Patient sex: M
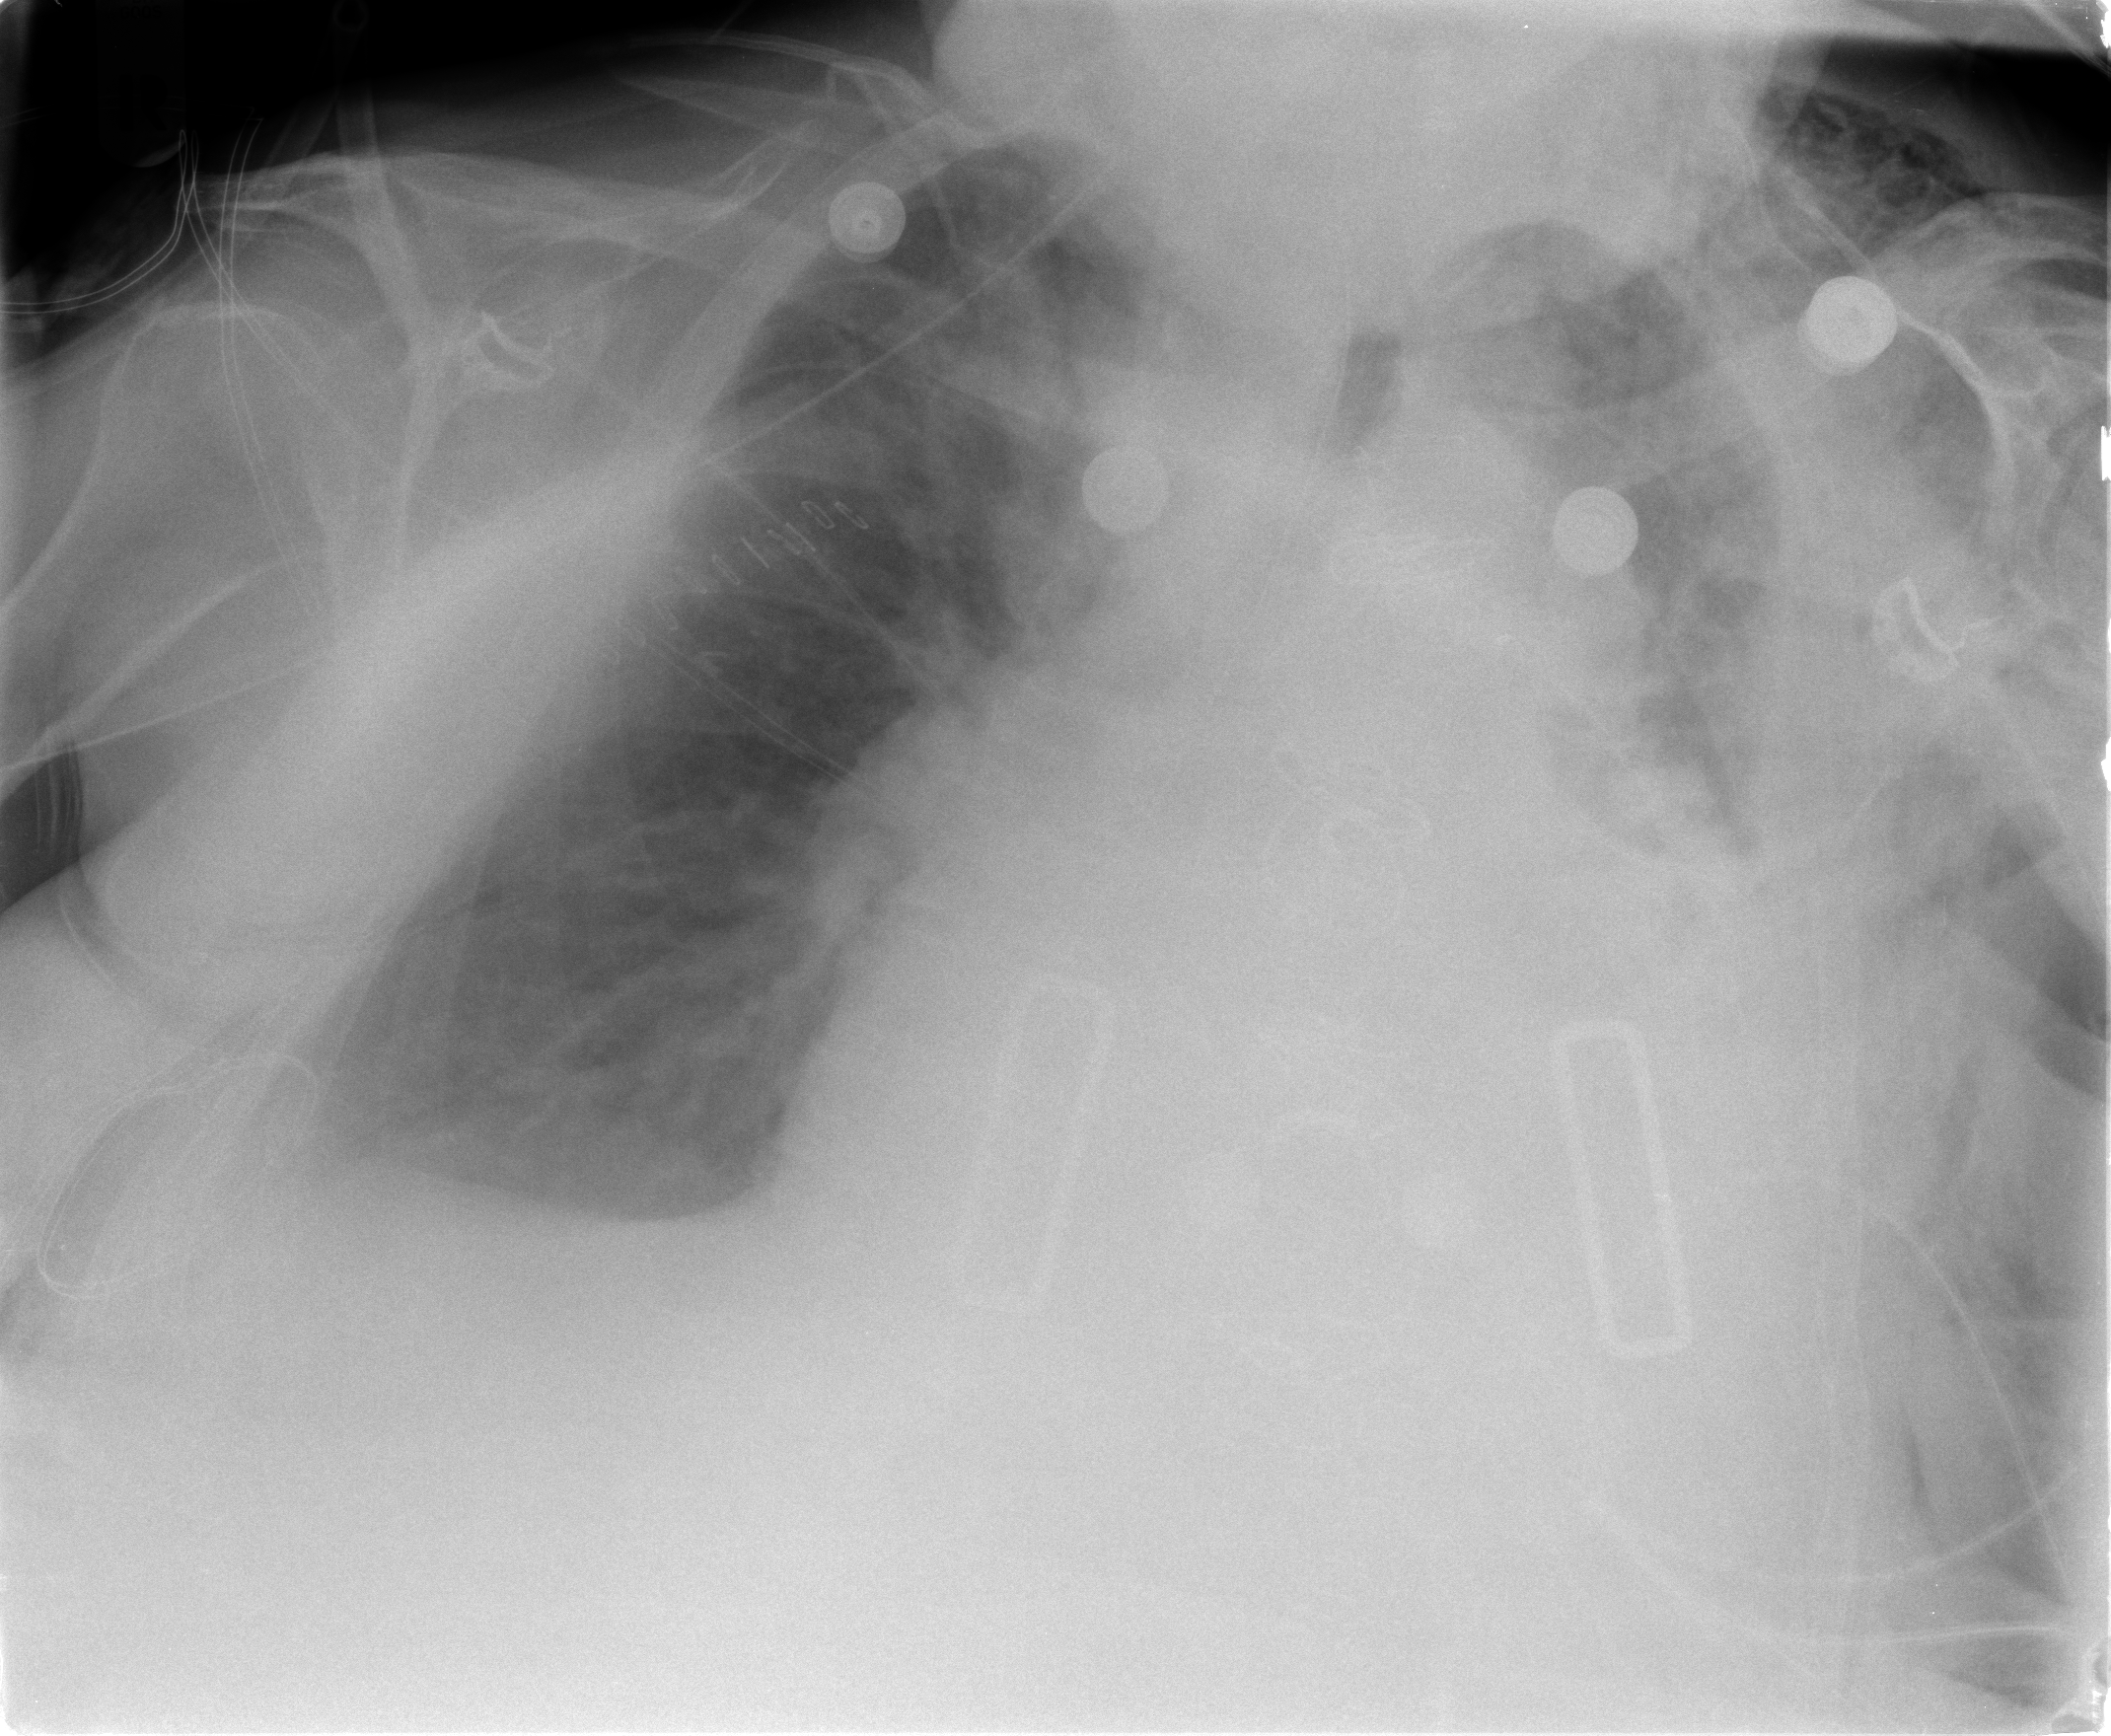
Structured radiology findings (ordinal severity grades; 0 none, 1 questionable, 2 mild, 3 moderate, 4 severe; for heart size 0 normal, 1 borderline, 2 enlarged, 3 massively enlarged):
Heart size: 2
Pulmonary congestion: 2
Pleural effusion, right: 1
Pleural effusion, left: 3
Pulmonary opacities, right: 0
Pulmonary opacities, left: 0
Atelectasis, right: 0
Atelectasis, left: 2